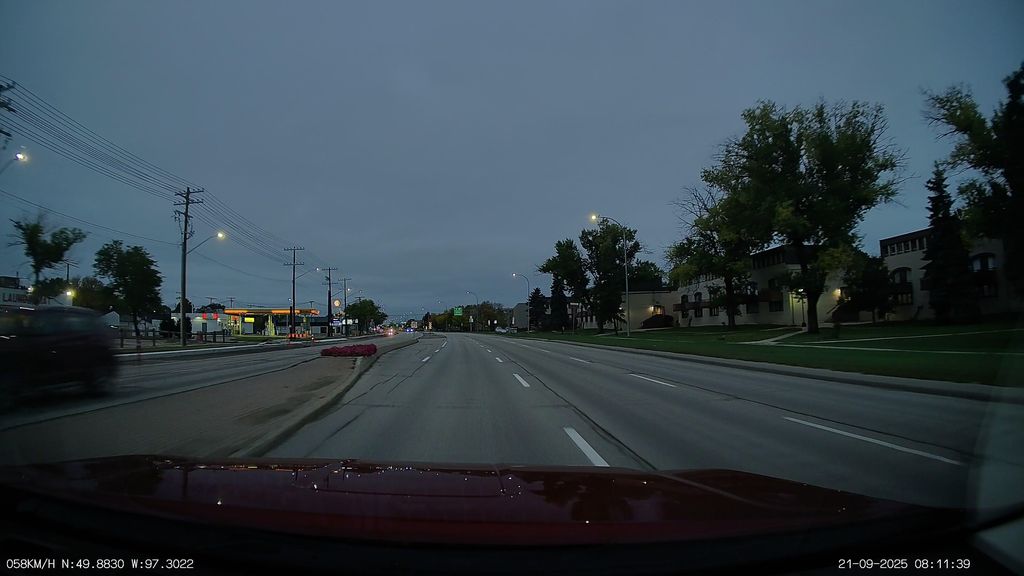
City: winnipeg